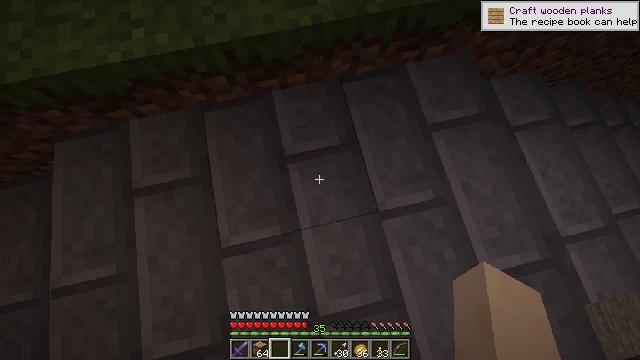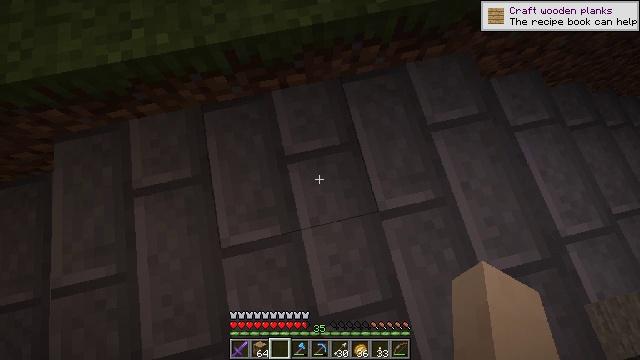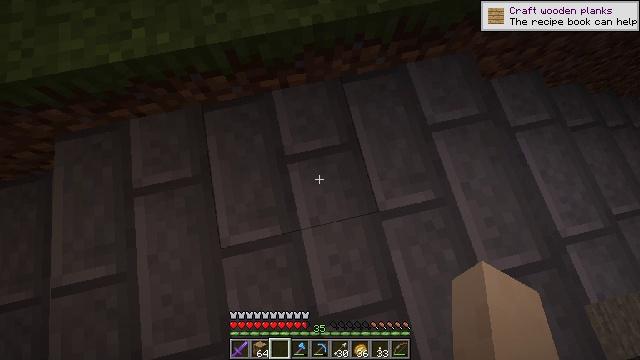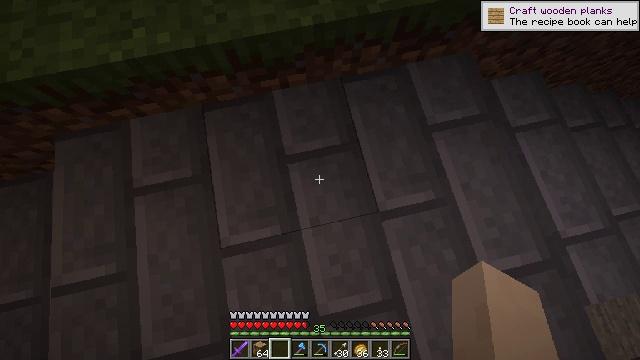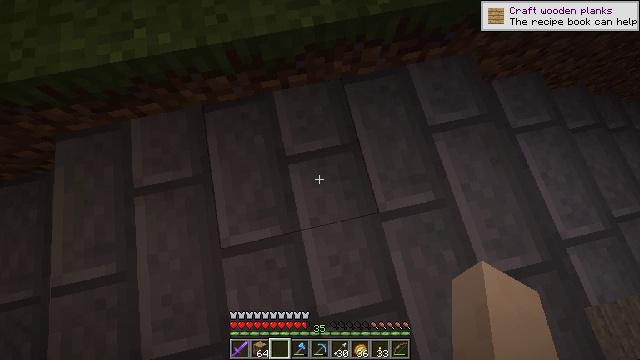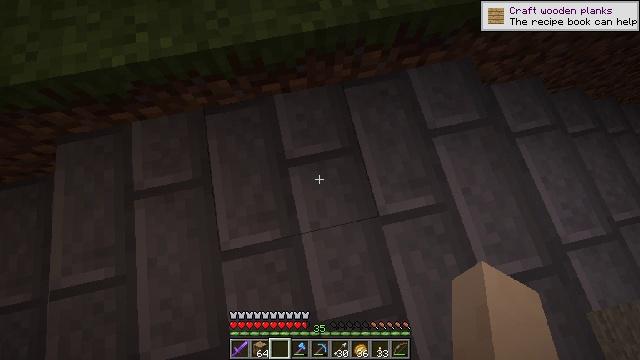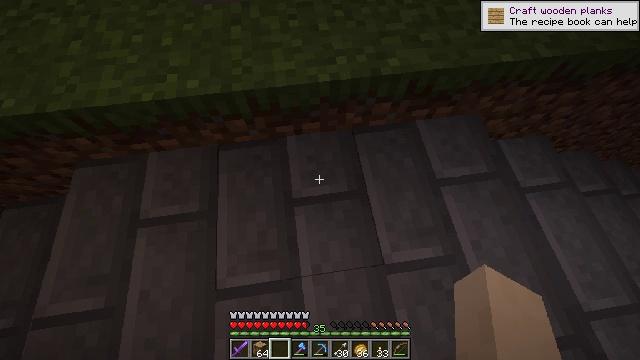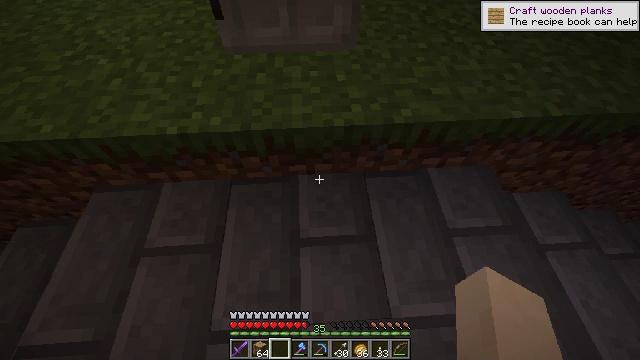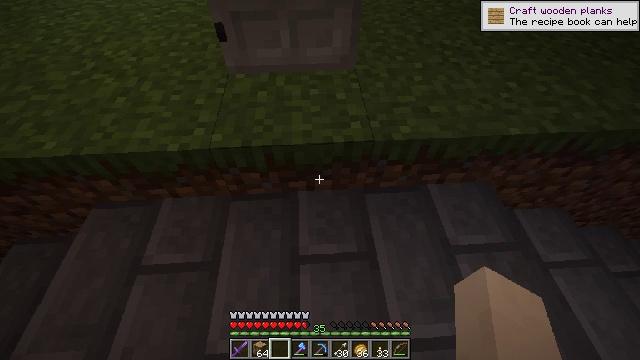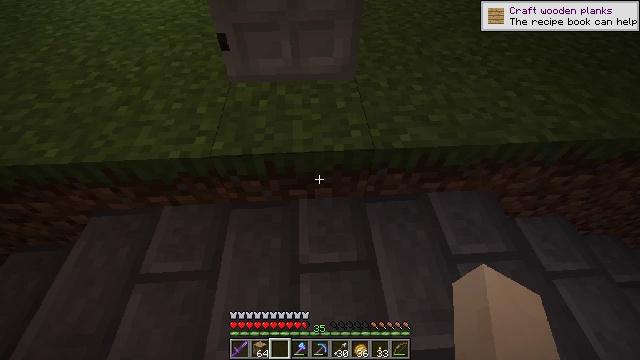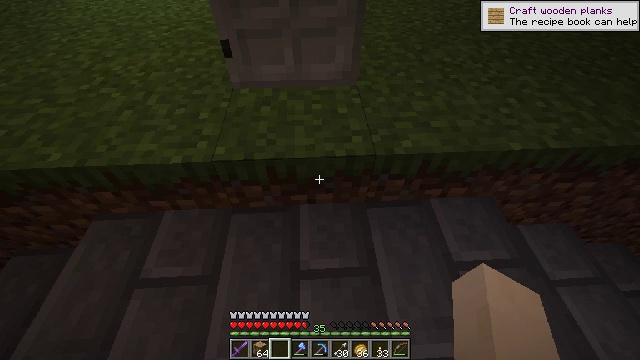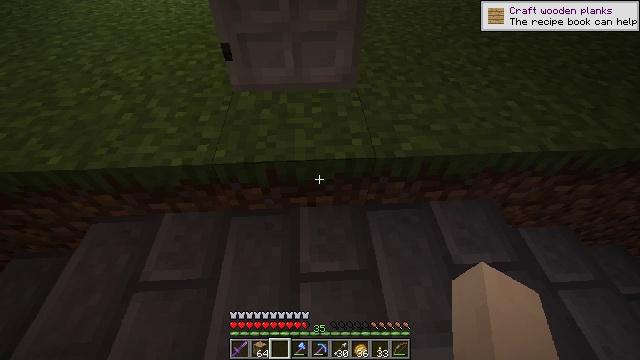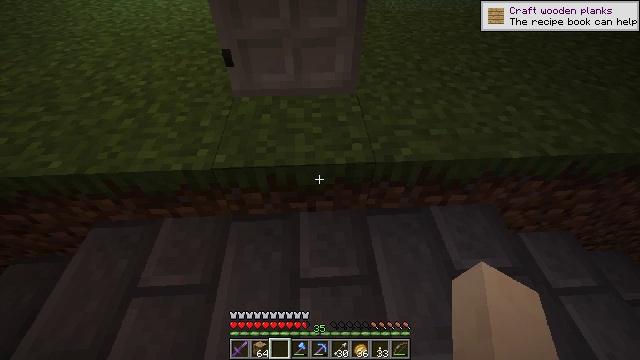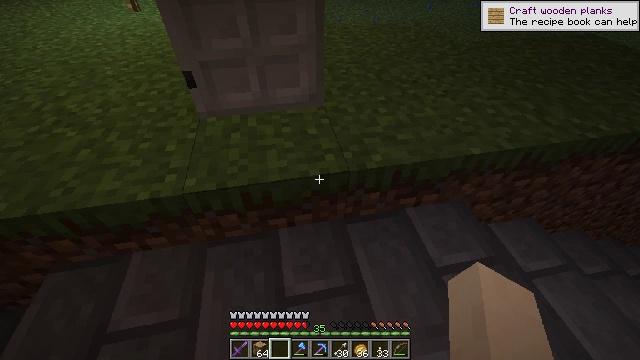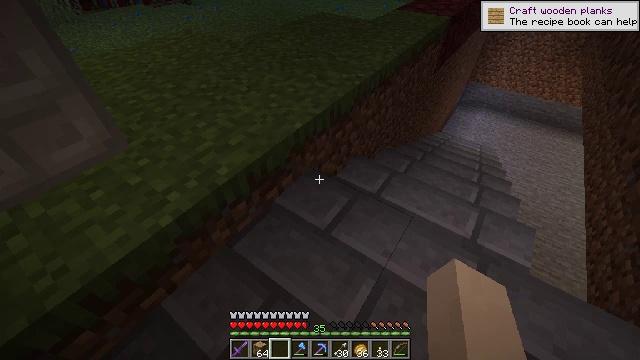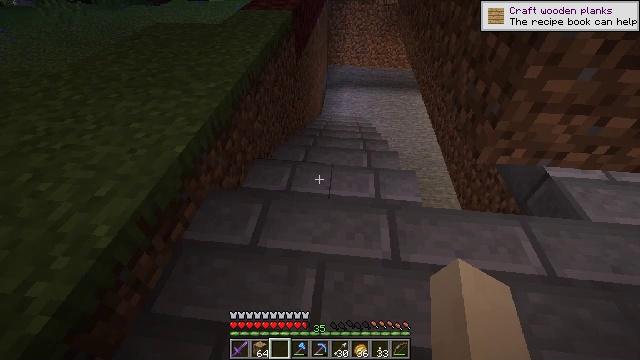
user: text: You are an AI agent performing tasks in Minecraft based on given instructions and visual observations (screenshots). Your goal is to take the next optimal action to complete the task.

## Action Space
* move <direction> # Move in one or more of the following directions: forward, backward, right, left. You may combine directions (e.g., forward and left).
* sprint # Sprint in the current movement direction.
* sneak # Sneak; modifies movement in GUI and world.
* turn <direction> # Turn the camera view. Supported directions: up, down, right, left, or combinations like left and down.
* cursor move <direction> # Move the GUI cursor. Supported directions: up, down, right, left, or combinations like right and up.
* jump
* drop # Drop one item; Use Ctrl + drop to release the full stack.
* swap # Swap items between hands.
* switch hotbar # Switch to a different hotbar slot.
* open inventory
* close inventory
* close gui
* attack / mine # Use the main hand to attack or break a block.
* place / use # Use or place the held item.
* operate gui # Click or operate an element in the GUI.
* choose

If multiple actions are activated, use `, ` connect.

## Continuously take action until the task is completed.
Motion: motion action
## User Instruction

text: Mine block crafting table.
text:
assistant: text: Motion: no_op
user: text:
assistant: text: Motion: no_op
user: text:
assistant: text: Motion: no_op
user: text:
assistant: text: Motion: no_op
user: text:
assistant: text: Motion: no_op
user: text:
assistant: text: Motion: turn left and up
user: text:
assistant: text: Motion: turn left and up
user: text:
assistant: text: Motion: turn up
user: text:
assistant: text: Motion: turn up
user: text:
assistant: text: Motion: turn up
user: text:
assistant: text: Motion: no_op
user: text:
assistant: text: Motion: turn up
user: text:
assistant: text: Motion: turn right and up
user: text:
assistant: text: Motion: turn right
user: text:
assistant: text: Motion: turn right
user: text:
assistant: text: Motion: turn right
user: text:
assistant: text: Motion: turn right
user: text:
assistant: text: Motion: turn right
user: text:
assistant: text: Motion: turn right
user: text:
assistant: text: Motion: turn right
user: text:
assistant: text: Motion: turn right
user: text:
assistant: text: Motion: no_op
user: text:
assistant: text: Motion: move forward
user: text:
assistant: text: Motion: move forward
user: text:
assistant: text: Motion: move forward
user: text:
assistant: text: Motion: move forward
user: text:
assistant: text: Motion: no_op
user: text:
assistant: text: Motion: turn right
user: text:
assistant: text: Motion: turn right and down
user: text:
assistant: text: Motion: turn right